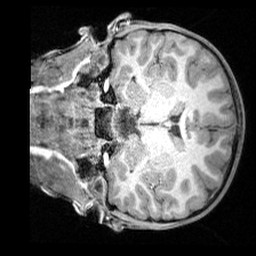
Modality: T1w
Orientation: coronal
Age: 9
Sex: male
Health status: ill
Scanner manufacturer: siemens
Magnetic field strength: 3 T
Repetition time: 1.6 s
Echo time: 0.00179 s